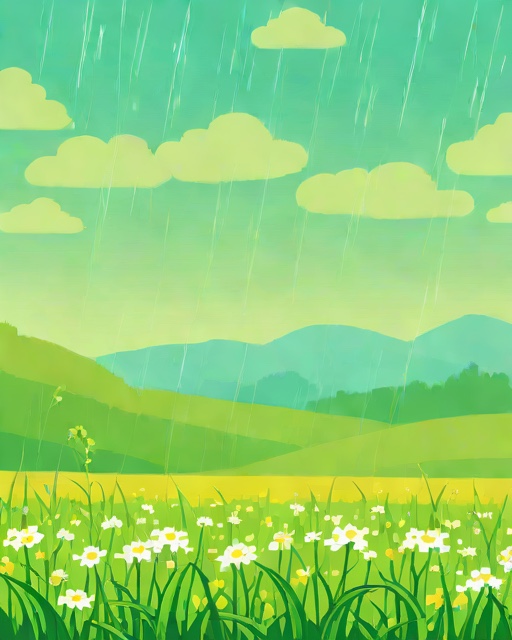
Category: Easter